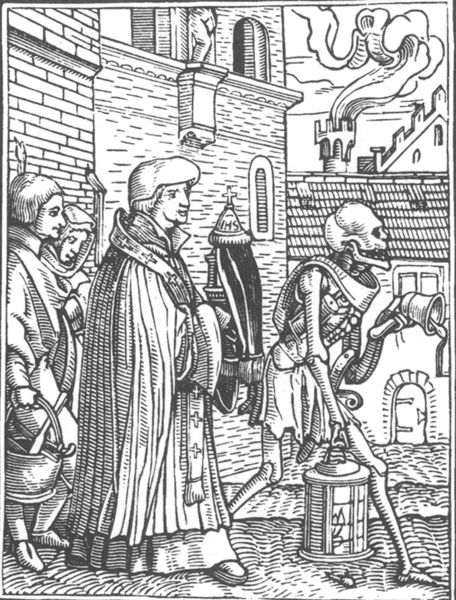
Titel: Totentanz
Künstler: Holbein d. J.
Schlagwörter: feuer, mann, umhang, weiß, menschen, stadt, grau, laterne, licht, schwarz, skizze, straße, tür, zeichnung, dach, gebäude, haus, tod, rauch, geistlicher, gewand, haare, schornstein, turm, deutschland, grafik, platz, bischof, papst, kerze, stola, striche, klinge, klingel, burg, kreuz, radierung, schwarzweiß, ritter, rüstung, insignie, skelett, pfarrer, glocke, monstranz, priester, mönch, vatikan, heiliger, prozession, eimer, christentum, zinne, weihwasser, statur, reformation, mittealter, seriendruck, ihs, pest, brant, sebastian brandt, knochenmann, läuten, narrenschiff, glücke